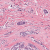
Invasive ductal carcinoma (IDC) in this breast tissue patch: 1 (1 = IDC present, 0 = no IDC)